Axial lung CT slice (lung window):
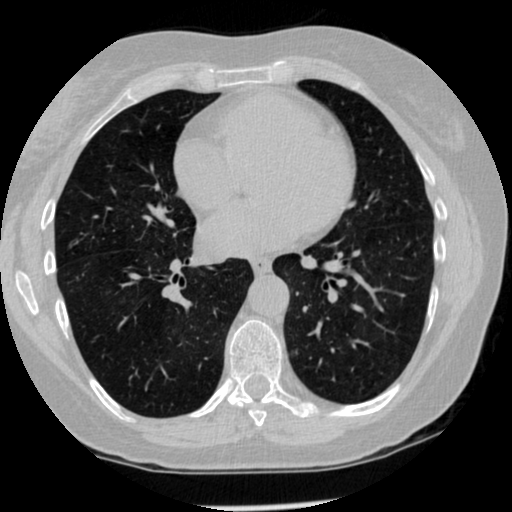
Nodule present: no